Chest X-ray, PA view. Patient: 72 years old, sex M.
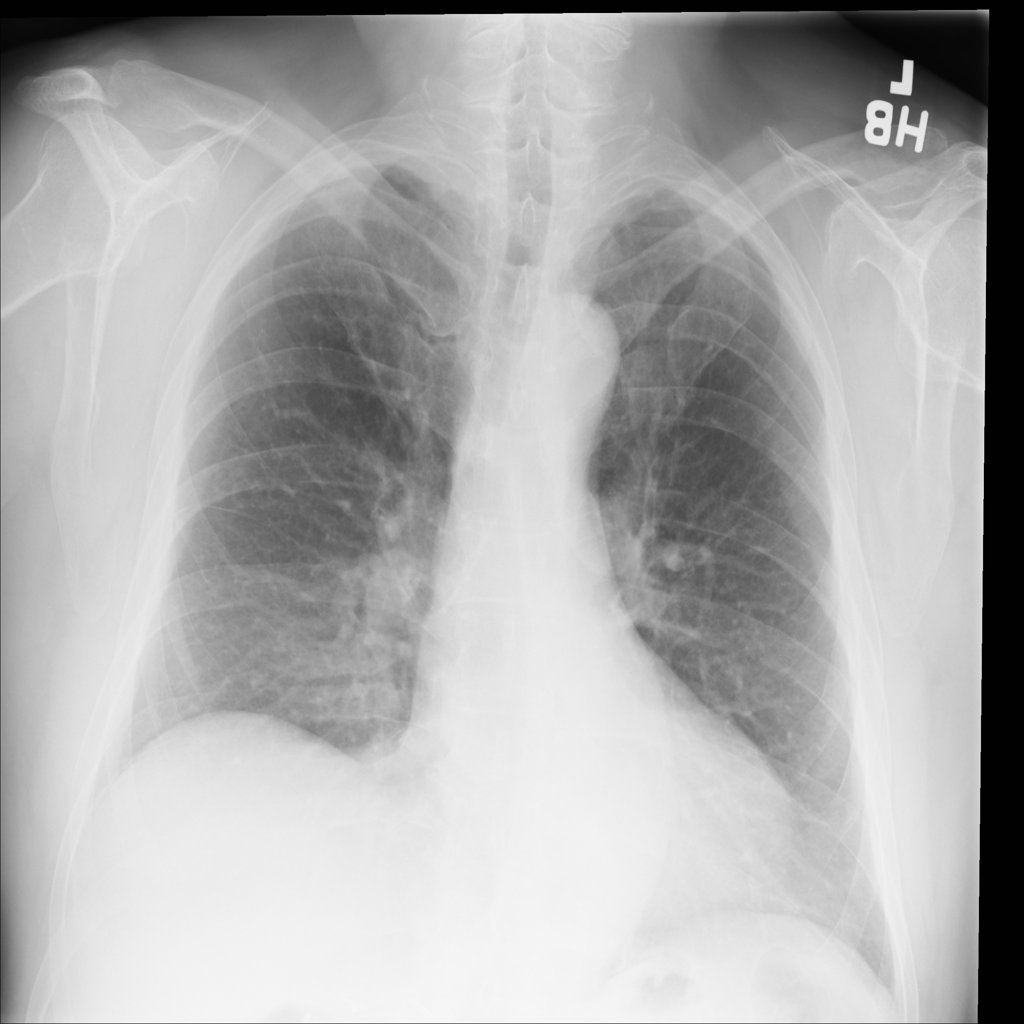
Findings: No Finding